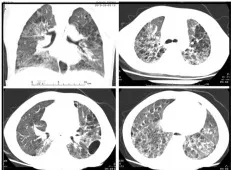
Radiological features during follow-up. (G-I) CT images showing improvement of NSIP after treatment with prednisone combined with CsA and pirfenidone for 7 months, 13 months and 26 months, respectively.
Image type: radiology (ct)